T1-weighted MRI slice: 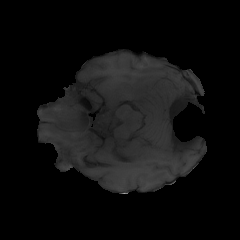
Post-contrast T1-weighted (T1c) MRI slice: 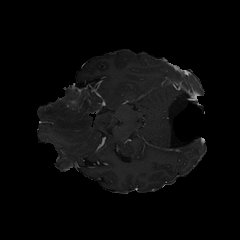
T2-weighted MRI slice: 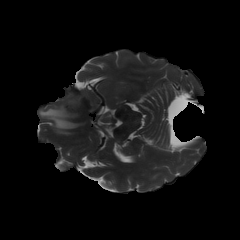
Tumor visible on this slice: yes